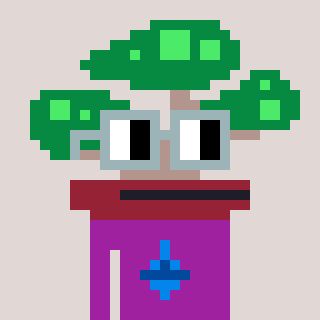
a pixel art character with square dark gray glasses, a bonsai-shaped head and a magenta-colored body on a warm background